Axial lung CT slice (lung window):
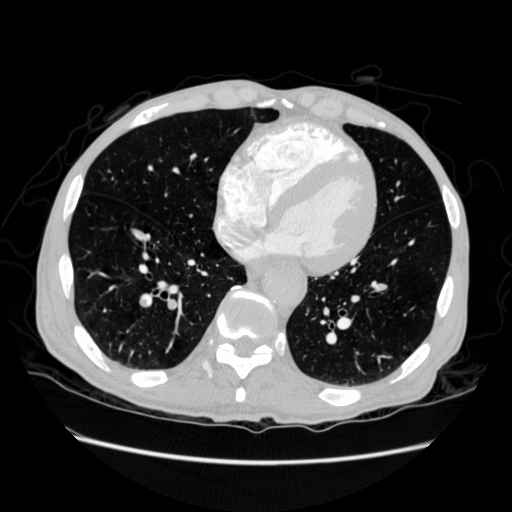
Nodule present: no